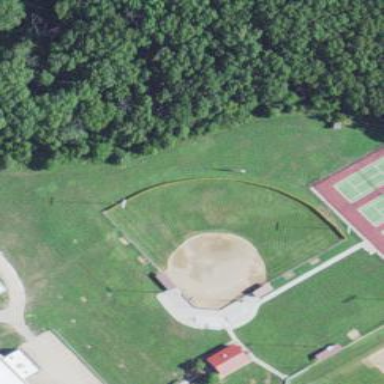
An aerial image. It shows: Baseball pitch for leisure land activities.